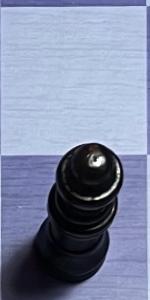
Label: Queen_Black